Question: I have a aspx file and I would like to request to WebMethod in same page with Ajax. However I get some error(you can see below) Actually this code worked before change my server.
Server config
- - -
This is my Webmethod code in "Page.aspx"
'''
[WebMethod]
public static string deleteOpenedSegment(decimal segmentID)
{
bool success = Helper.DeleteSegment(segmentID);
if (success)
{
return "true";
}
else
{
return "false";
}
}
'''
And this is my Javascript method in Page.aspx
'''
jQuery.ajax({
url: 'Page.aspx/deleteOpenedSegment',
type: "POST",
data: "{'segmentID':" + getSelectedSegment().attr('id') + "}",
contentType: "application/json; charset=utf-8",
dataType: "json",
success: function (data) {
alert("okey");
}
});
'''
And also this is capture about request from Google Chrome Web Developer Tool

Error Log
> The HTTP verb POST used to access path
'/............/Page.aspx/deleteOpenedSegment' is not allowed.
System.Web.HttpException The HTTP verb POST used to access path '/......./Page.aspx/deleteOpenedSegment' is not allowed.
System.Web.HttpException (0x80004005): The HTTP verb POST used to access path '/......./Page.aspx/getSegmentHistory' is not allowed.
at System.Web.DefaultHttpHandler.BeginProcessRequest(HttpContext context, AsyncCallback callback, Object state)
at System.Web.HttpApplication.CallHandlerExecutionStep.System.Web.HttpApplication.IExecutionStep.Execute()
at System.Web.HttpApplication.ExecuteStep(IExecutionStep step,Boolean& completedSynchronously)
Thanks in advance for any help or suggestions!
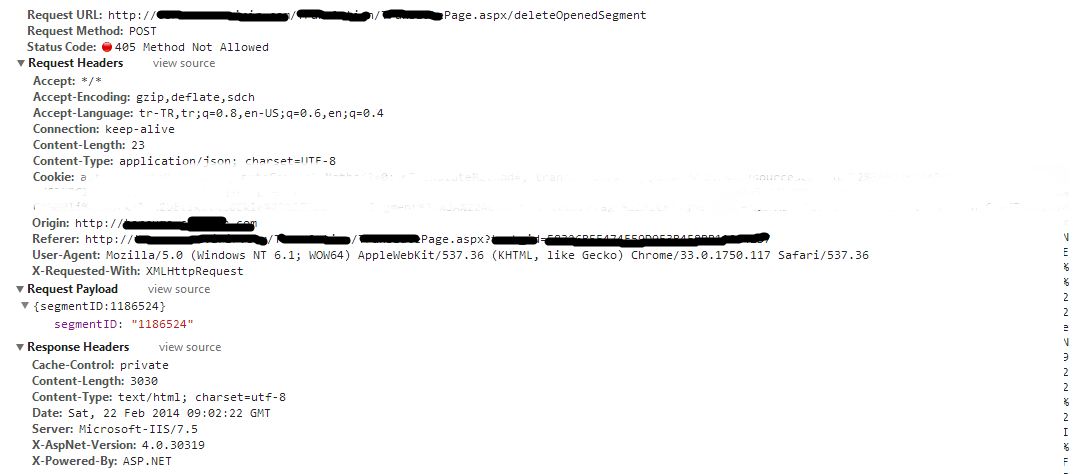
Answer: I have solved this problem. Actually I did not consciously but probleb was fixed. I did Windows Updates after problem solved :)
Updates shown below might be help another programmers.